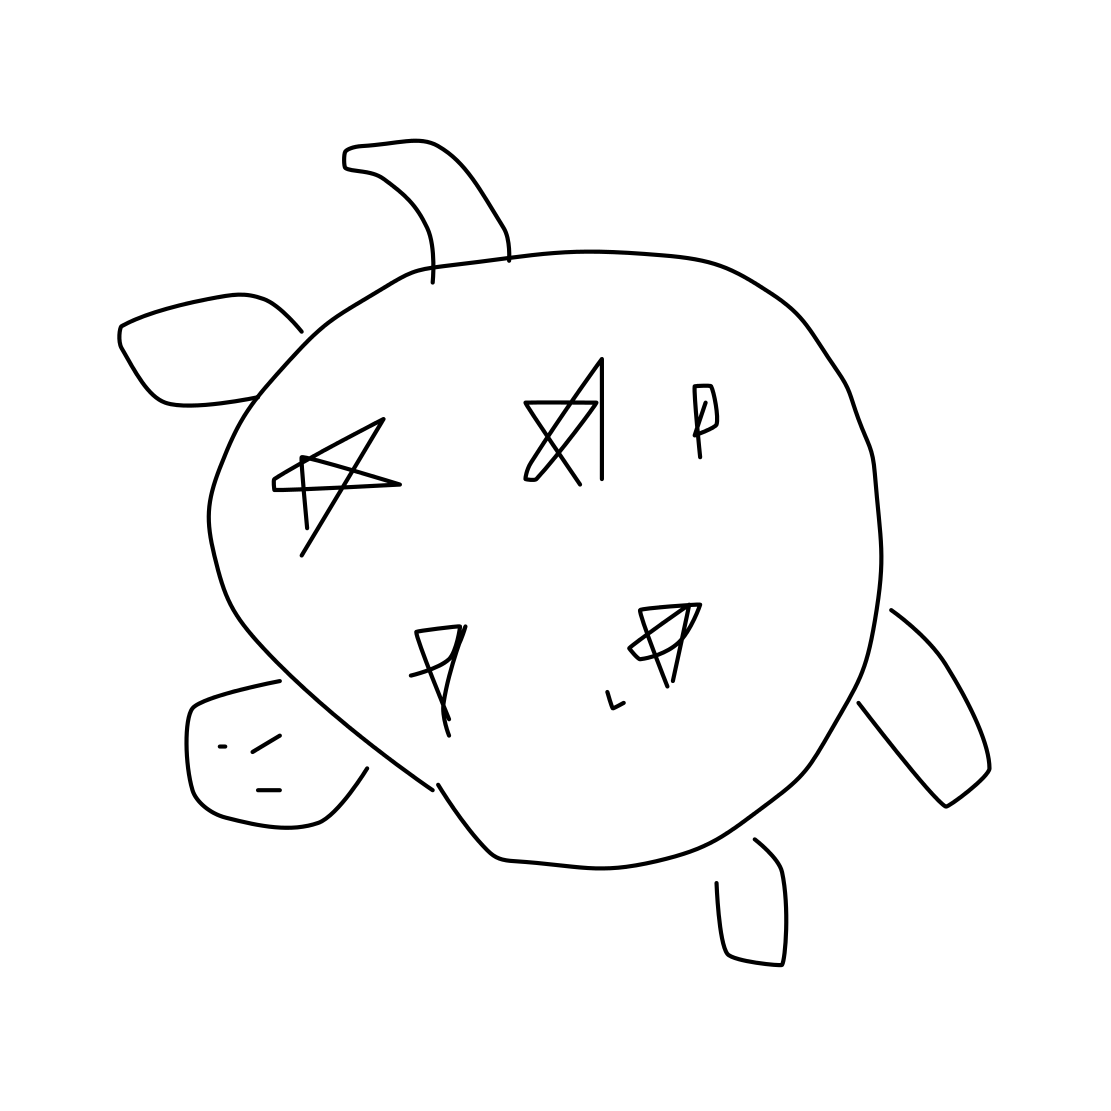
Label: sea turtle